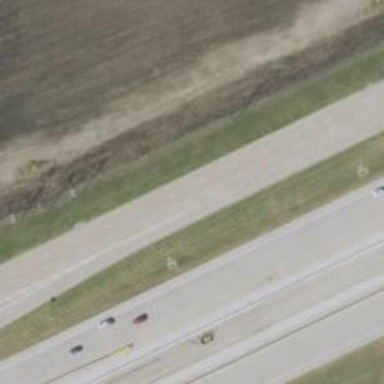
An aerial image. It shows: Secondary road with frontage road.